Field crop: tomato
Growth stage: 2
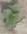
Species: solanum